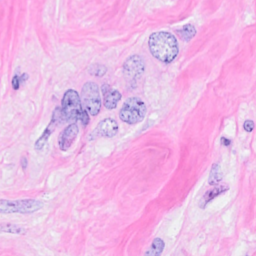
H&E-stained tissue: Breast